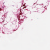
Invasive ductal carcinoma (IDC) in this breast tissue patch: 0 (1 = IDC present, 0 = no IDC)